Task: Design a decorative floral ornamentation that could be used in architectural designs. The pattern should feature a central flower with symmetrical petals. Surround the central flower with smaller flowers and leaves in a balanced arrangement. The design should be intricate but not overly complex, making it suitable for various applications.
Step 1337:
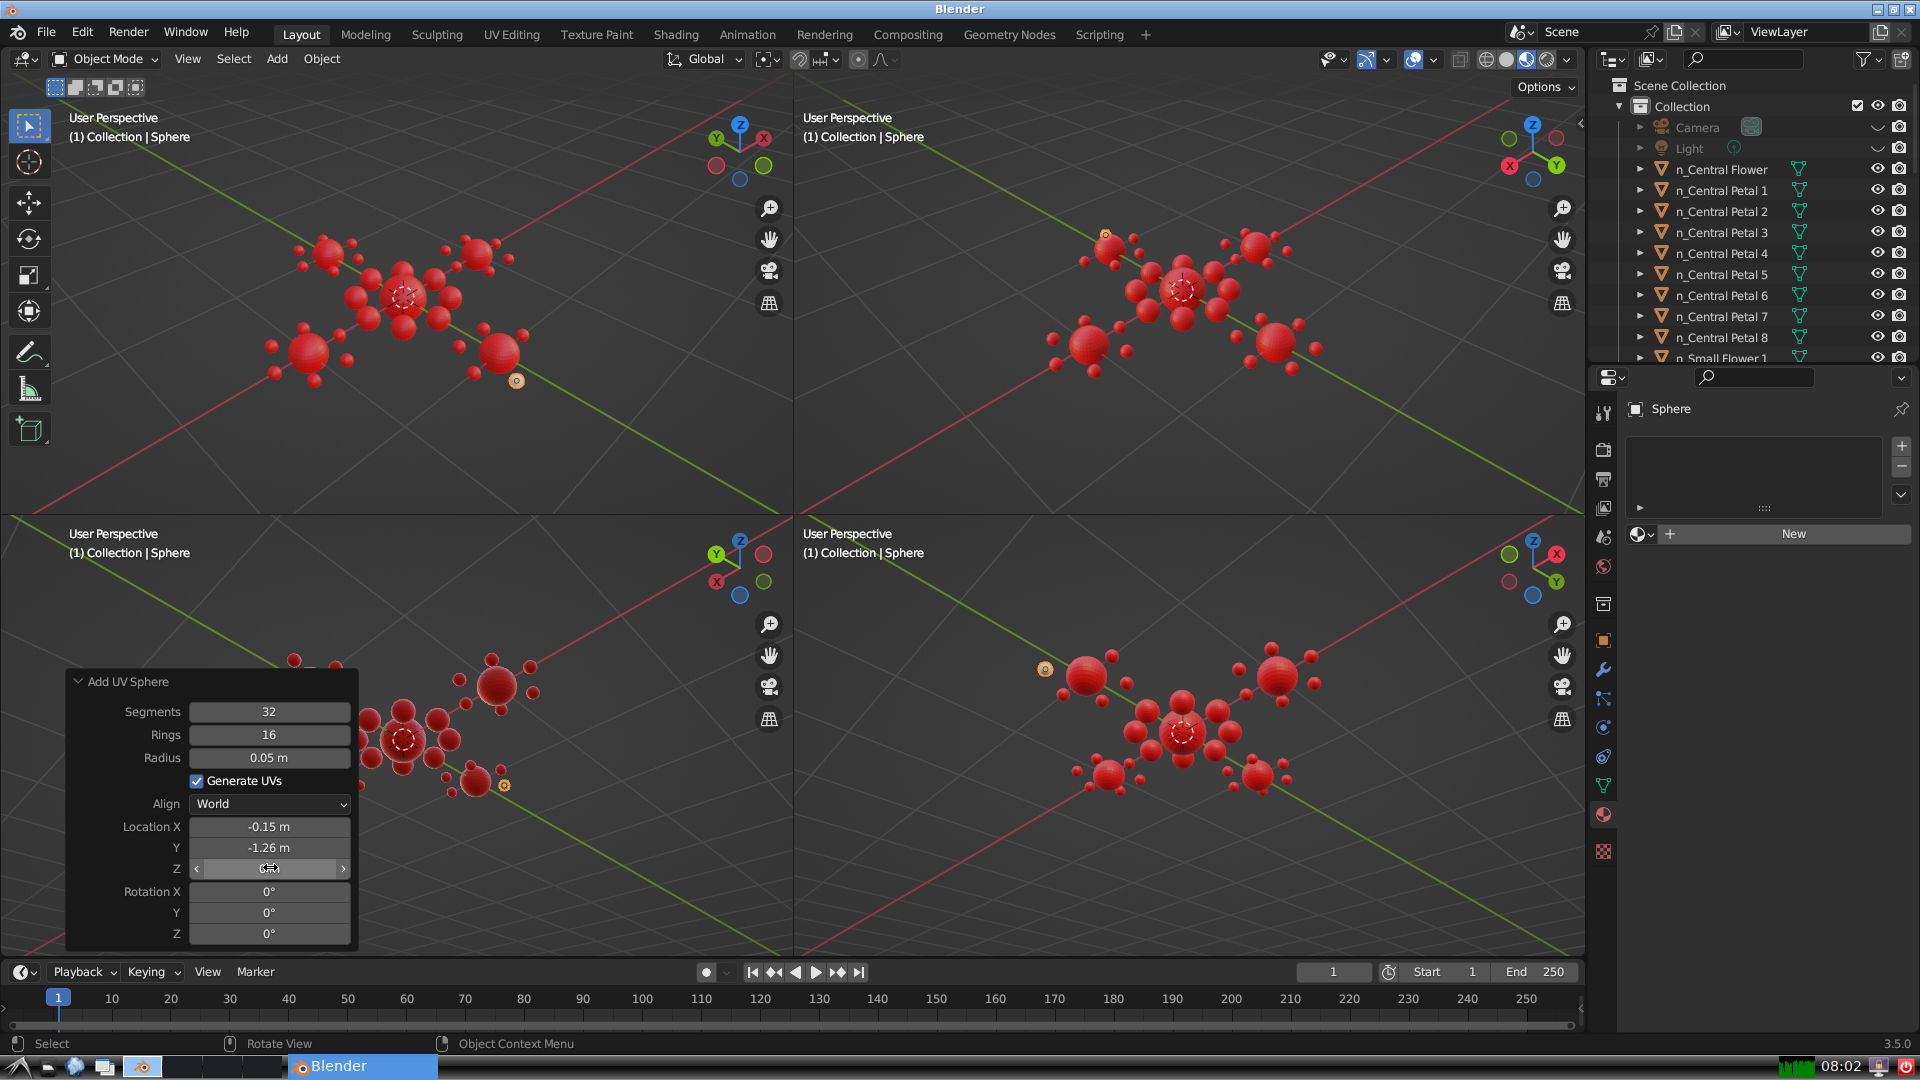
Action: click: no